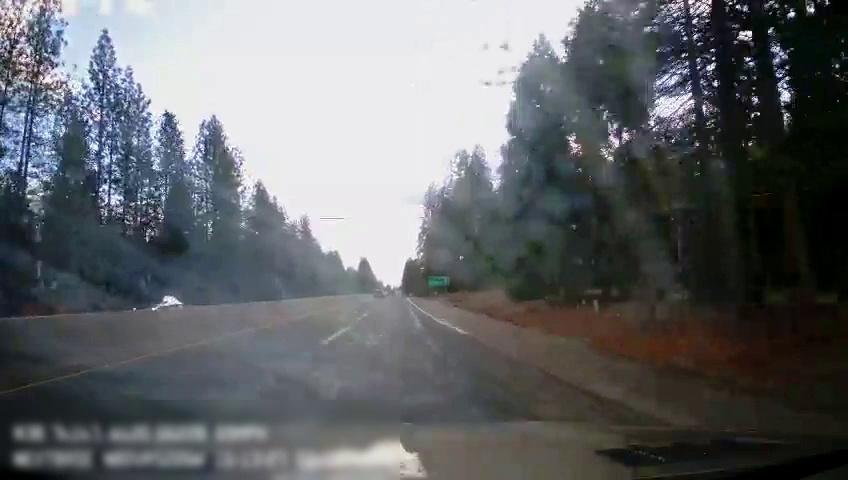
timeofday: Day
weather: Sunny
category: Drivable Space
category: Vehicles | SUV
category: Vehicles | Car
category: Lanes | Alternate Lane
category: Lanes | Current Lane
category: Lanes | Alternate Lane
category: Traffic | Signs